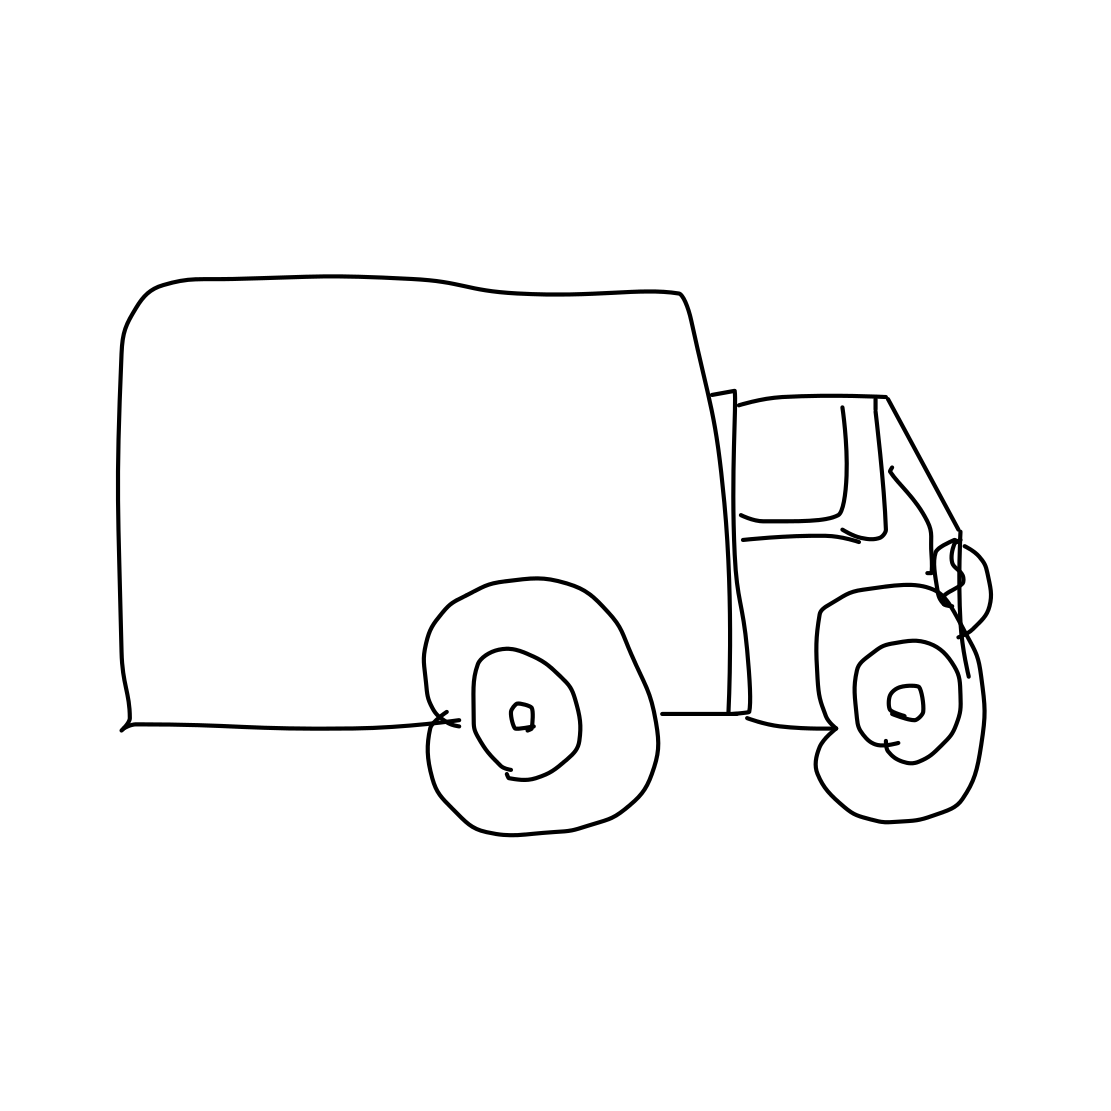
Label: truck